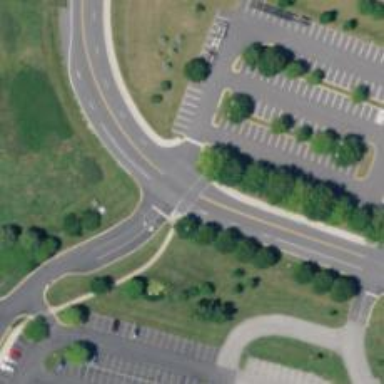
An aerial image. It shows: Marked crossing on footway.